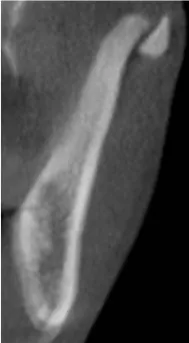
Preoperative Cone Beam Computed Tomography scan.
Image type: radiology (ct)